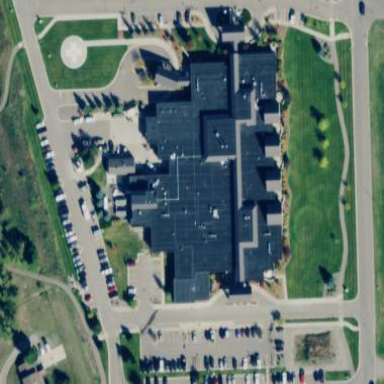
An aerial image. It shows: Hospital building.